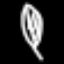
Label: leaf